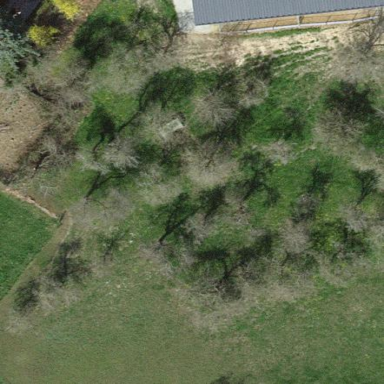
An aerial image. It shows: Orchard.